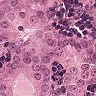
Metastatic tissue present: yes